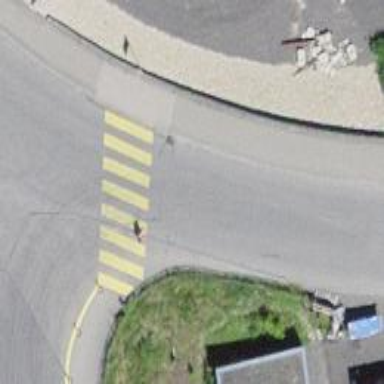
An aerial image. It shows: Zebra crossing on the road.